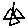
Label: star